Aerial crown-view tile of a tropical tree (Barro Colorado Island, Panama), acquired 20250715:
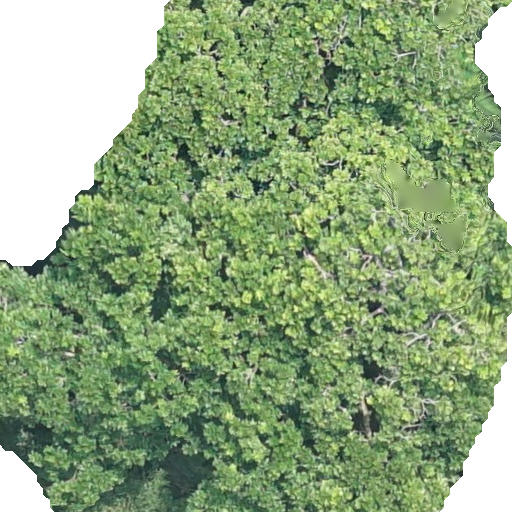
Species: Anacardium excelsum
GBIF accepted scientific name: Anacardium excelsum
Crown area: 443.509 m²